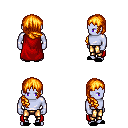
a pixel art fantasy rpg character, male body template, dark elf, purple skin, red cape, gold greaves, light blonde right-swept hairstyle, black slippers, four views (front, back, left, right), 2x2 character sprite sheet, small pixel art, hard edges, no anti-aliasing